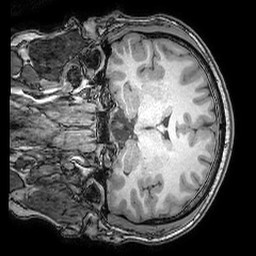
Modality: T1w
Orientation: coronal
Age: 33
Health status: ill
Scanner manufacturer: philips
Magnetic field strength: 3 T
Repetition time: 0.007 s
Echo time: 0.0035 s